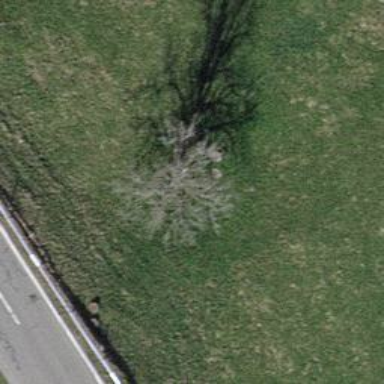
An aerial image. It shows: Single tag "natural: tree."